Interaction volume radius: 10 \u00c5
Interaction volume height: 10 \u00c5
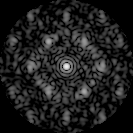
Disorder parameter: 0.5927